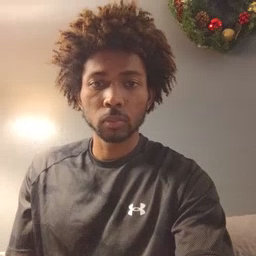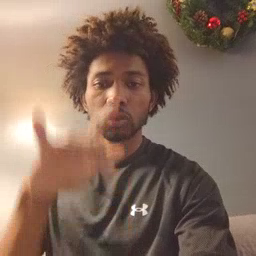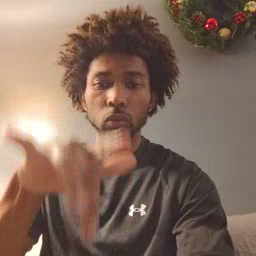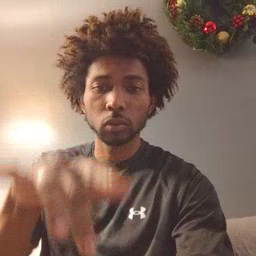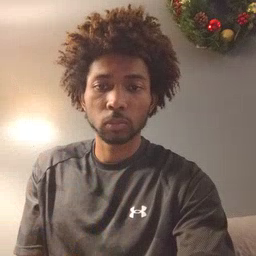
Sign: touch